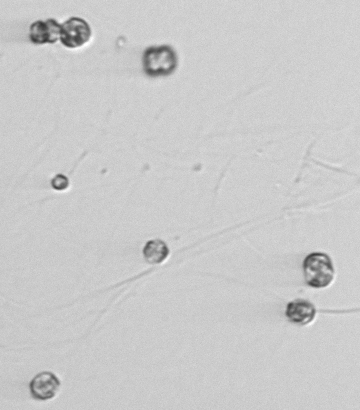
Label: Thalassiosira_sp_aff_mala